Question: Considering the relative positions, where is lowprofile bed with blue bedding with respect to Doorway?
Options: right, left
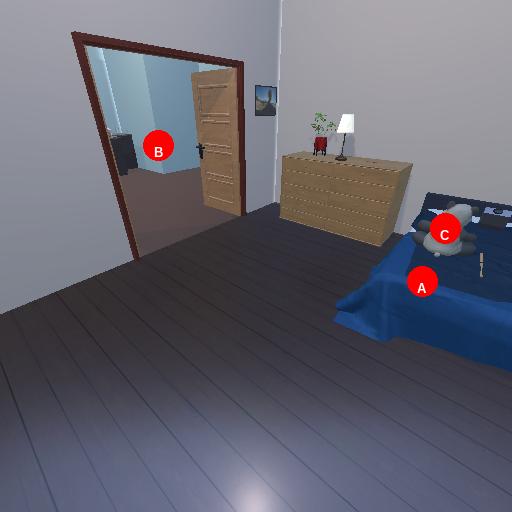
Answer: right